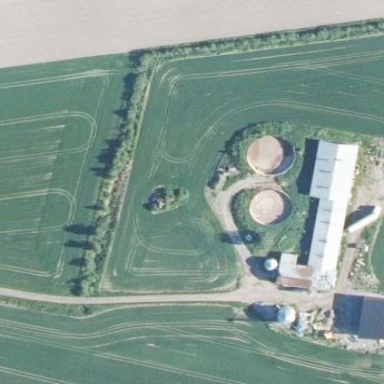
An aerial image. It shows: Farmyard area.